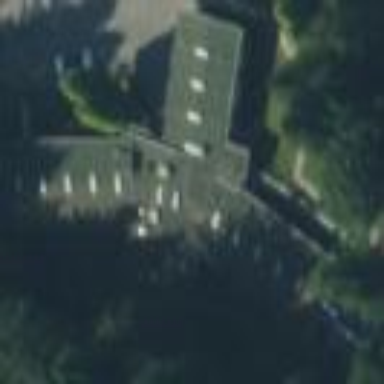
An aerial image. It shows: Building that serves as nursing home.